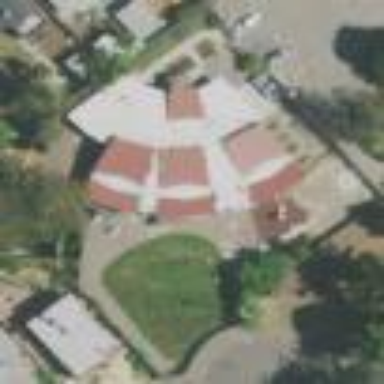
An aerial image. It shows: Kindergarten.